Interaction volume radius: 10 \u00c5
Interaction volume height: 15 \u00c5
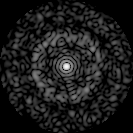
Disorder parameter: 0.8151